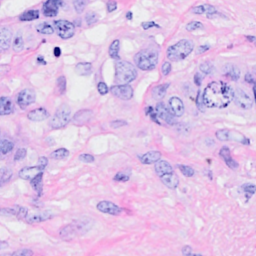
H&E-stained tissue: Breast